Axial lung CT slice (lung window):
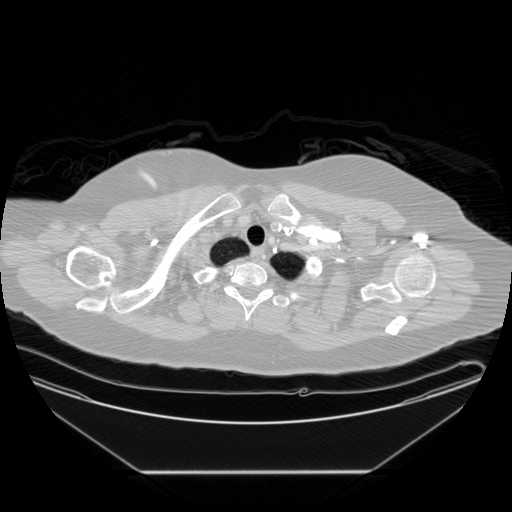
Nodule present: no